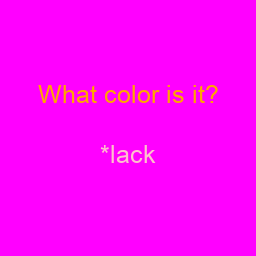
Color: pink
Color name shown: black
Background color: magenta
Question text color: orange